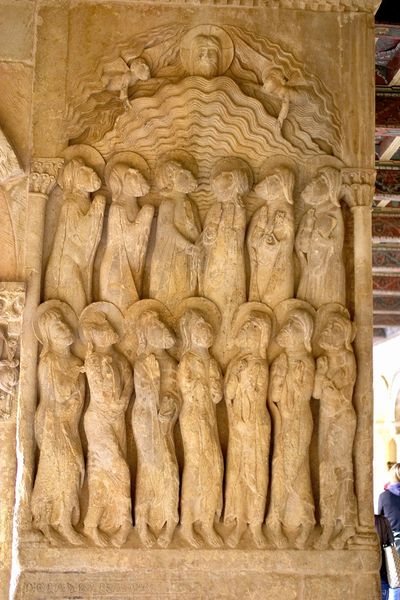
Titel: S. Domingo de Silos
Standort: Burgos (EU - E)
Schlagwörter: gott, himmel, kopf, mann, wasser, wolken, gelb, menschen, ocker, holz, köpfe, licht, marmor, männer, pfeiler, säule, säulen, schirm, beige, bart, architektur, lang, mensch, stein, kirche, engel, skulptur, relief, wellen, hof, detail, umgang, gebet, altar, heiligenschein, nimbus, sandstein, christus, jesus, heilige, jünger, aureole, himmelfahrt, bauplastik, poratl, vertikale, heiligenscheine, apostel, glorie, nimben, heiligen, herrgott, überzogen, 13, klostergang, 12, 13 jünger, 13 betende